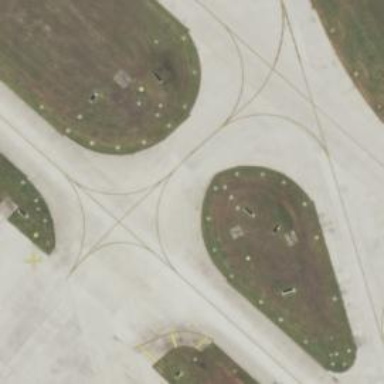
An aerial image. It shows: View of taxiway at the airport.